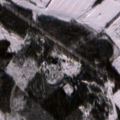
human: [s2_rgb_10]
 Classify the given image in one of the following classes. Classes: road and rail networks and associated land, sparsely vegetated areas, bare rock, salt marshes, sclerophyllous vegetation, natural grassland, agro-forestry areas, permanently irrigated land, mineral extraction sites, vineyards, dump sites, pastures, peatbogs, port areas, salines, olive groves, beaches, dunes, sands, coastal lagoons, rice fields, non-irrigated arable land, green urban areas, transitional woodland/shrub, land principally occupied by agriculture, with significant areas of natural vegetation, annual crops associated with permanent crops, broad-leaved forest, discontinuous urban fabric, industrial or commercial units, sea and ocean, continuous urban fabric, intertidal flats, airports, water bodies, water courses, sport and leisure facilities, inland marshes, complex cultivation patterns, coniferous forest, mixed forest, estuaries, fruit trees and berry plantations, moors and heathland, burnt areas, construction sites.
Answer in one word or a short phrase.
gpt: non-irrigated arable land, coniferous forest, transitional woodland/shrub, peatbogs